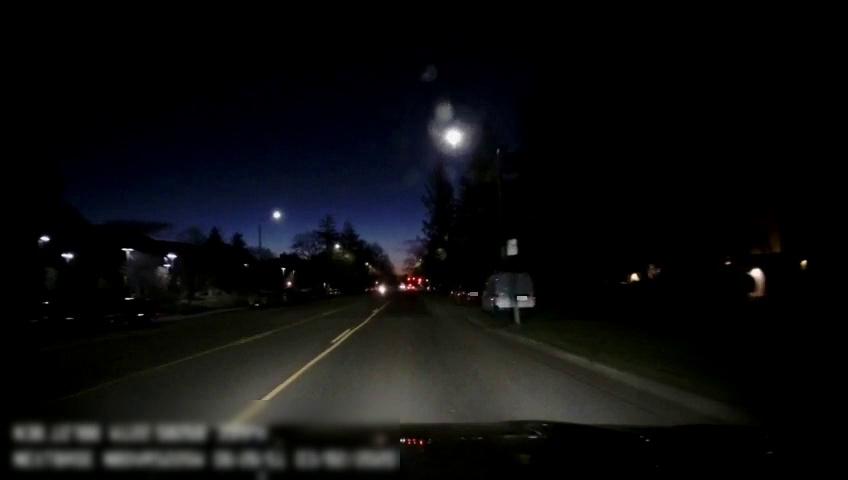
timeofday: Night
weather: Cloudy
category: Drivable Space
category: Vehicles | SUV
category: Vehicles | Van
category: Vehicles | Car
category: Lanes | Current Lane
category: Lanes | Opposite Lane